Aerial crown-view tile of a tropical tree (Barro Colorado Island, Panama), acquired 20241014:
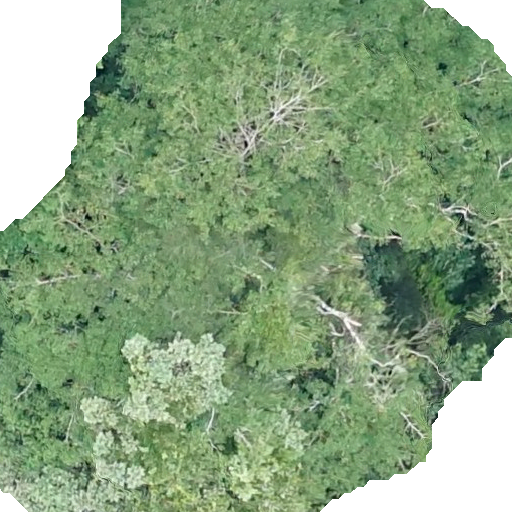
Species: Hura crepitans
GBIF accepted scientific name: Hura crepitans
Crown area: 427.248 m²